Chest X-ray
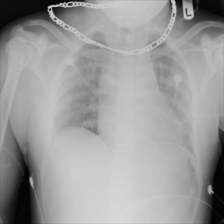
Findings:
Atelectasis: negative
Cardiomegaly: negative
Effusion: negative
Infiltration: negative
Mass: negative
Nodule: negative
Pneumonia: negative
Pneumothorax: negative
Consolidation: negative
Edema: negative
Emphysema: negative
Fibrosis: negative
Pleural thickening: negative
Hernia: negative